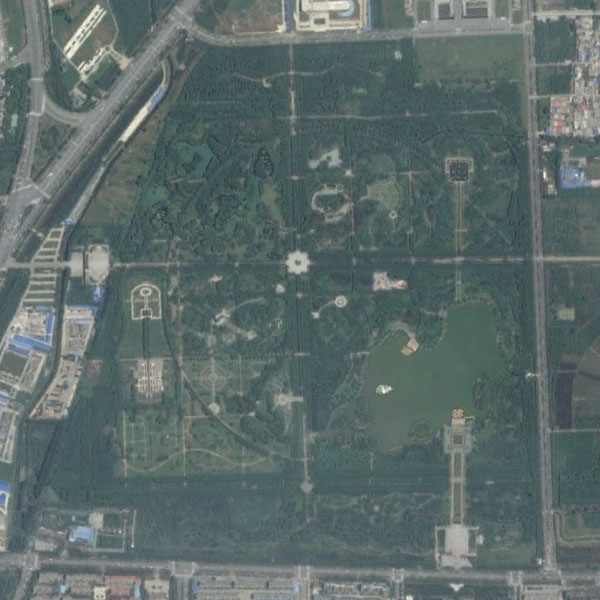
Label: Park